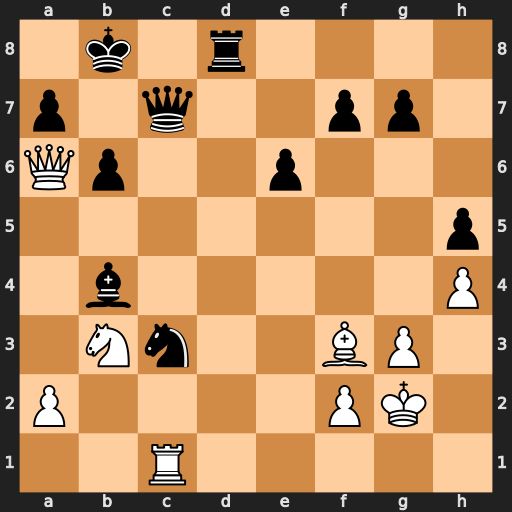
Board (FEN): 1k1r4/p1q2pp1/Qp2p3/7p/1b5P/1Nn2BP1/P4PK1/2R5
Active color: w
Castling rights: -
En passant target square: -
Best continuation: a3 Qc8 Qxc8+ Rxc8 axb4